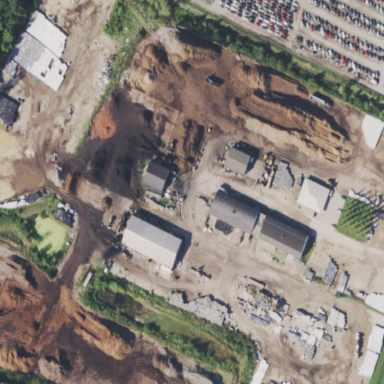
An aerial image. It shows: Industrial area dedicated to composting activities.